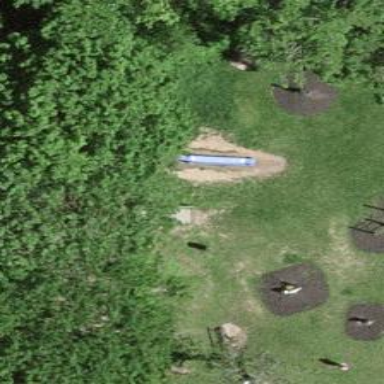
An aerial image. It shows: Playground with slide.